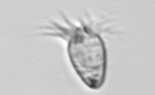
Label: Paratontonia_gracillima